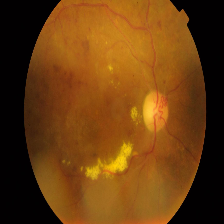
Diabetic retinopathy grade: Proliferative DR